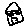
Label: house